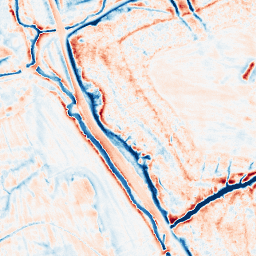
Category: edge_preserving
Decomposition family: guided
Decomposition parameters: radius: 4
eps: 1
Upsampling method: sinc_blackman
Upsampling parameters: scale: 4
kernel_size: 16
Upsampling scale: 4